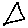
Label: triangle